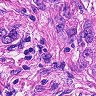
Metastatic tissue present: yes